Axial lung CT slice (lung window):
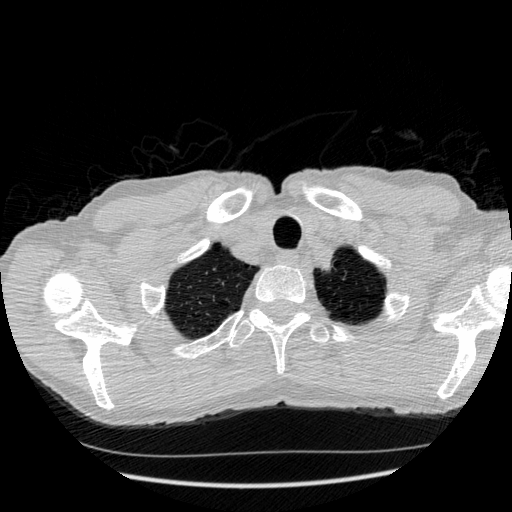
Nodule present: no